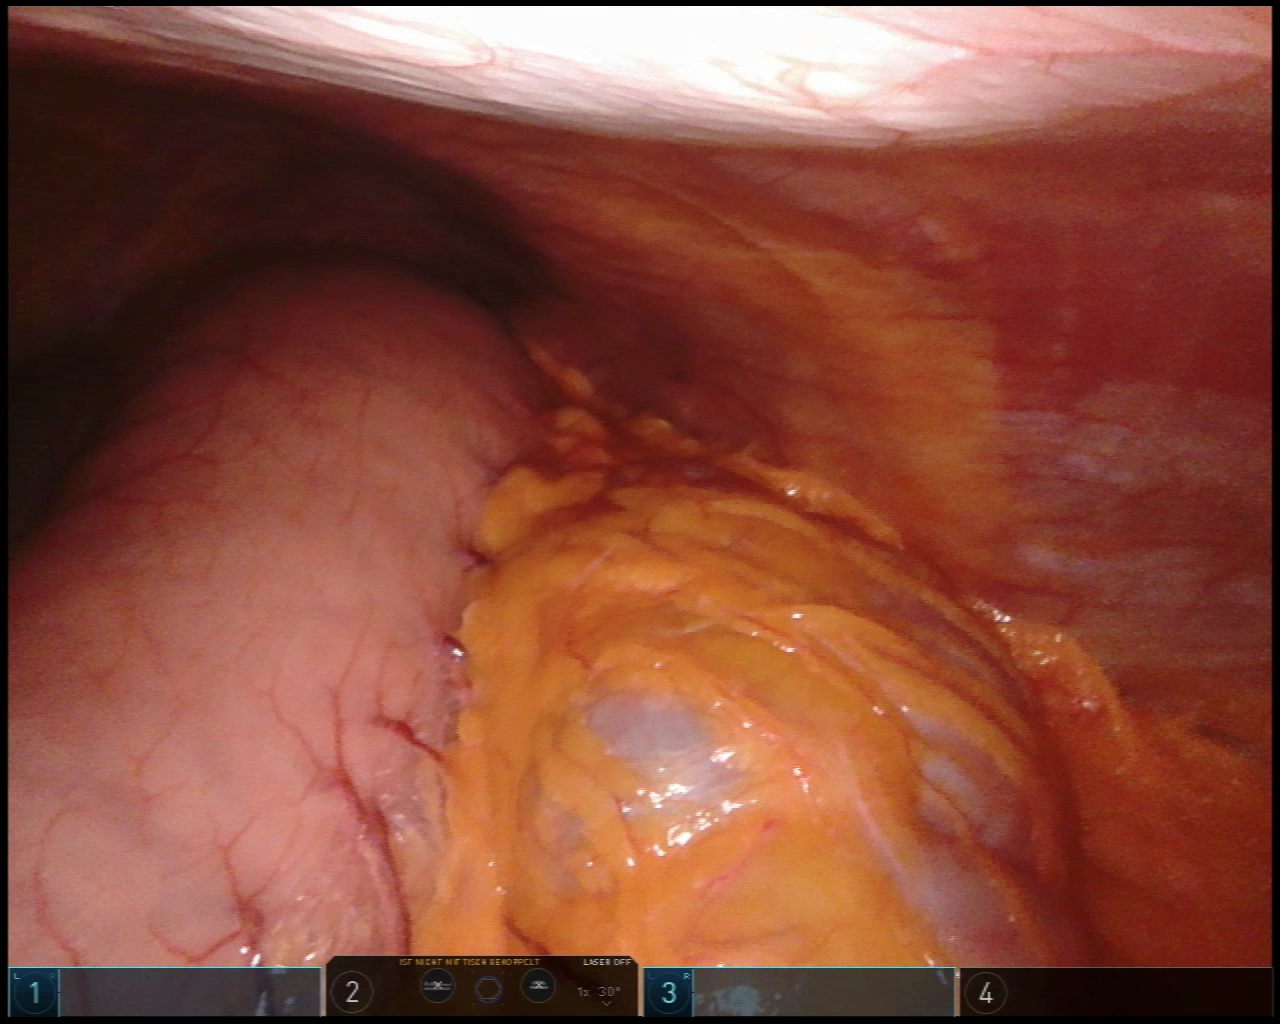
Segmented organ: abdominal_wall
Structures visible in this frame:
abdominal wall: yes
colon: yes
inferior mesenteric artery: no
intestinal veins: no
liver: yes
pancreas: no
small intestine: no
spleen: no
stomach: yes
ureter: no
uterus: no
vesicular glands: no